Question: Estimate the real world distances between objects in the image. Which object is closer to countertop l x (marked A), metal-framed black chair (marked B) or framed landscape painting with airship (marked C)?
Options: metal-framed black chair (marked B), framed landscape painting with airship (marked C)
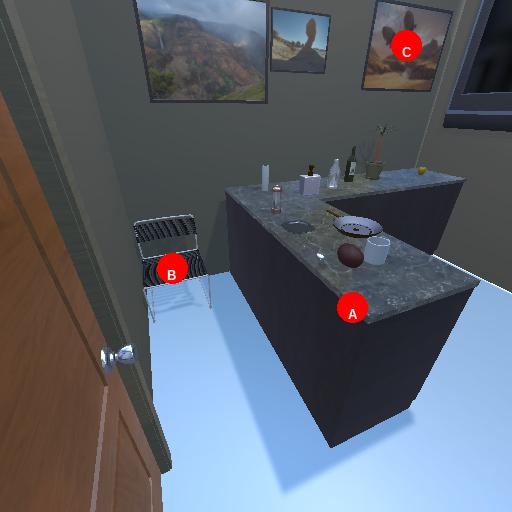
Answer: metal-framed black chair (marked B)